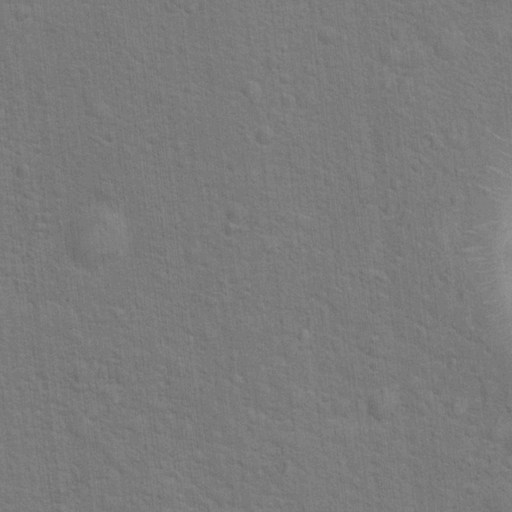
Classes present: Background, Cone